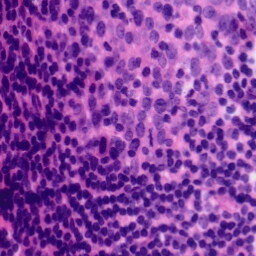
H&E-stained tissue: Tonsil